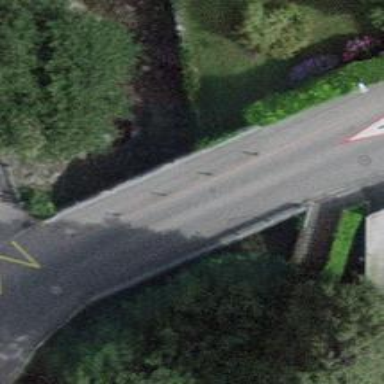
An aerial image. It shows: Set of steps on the road.